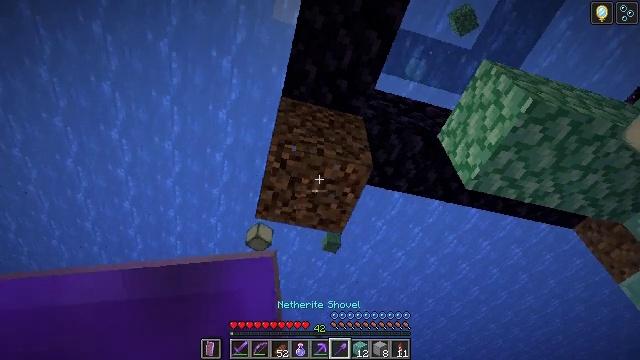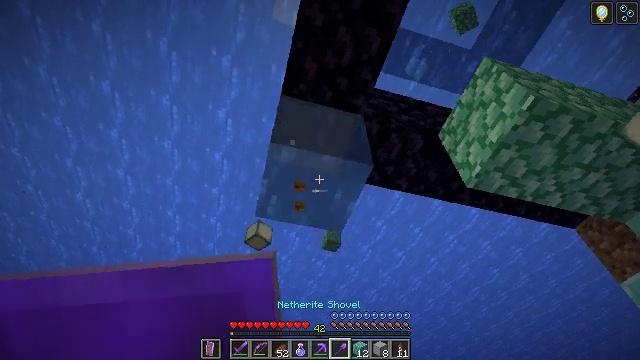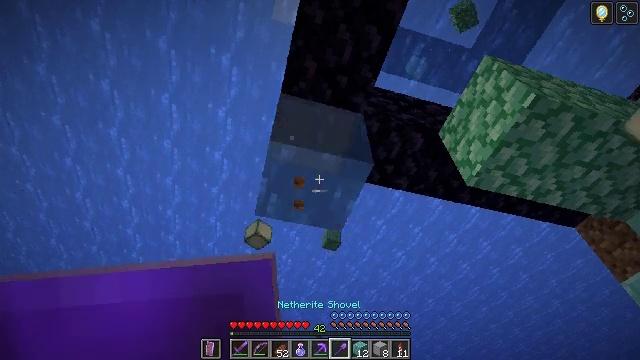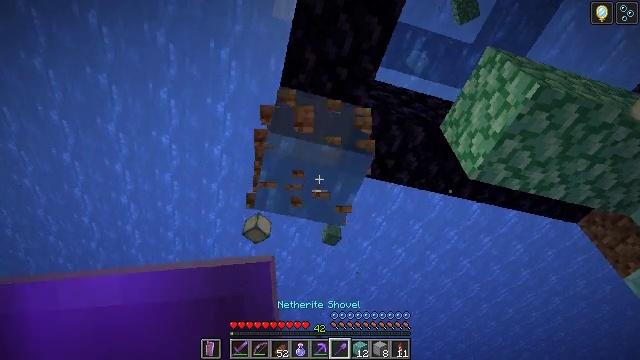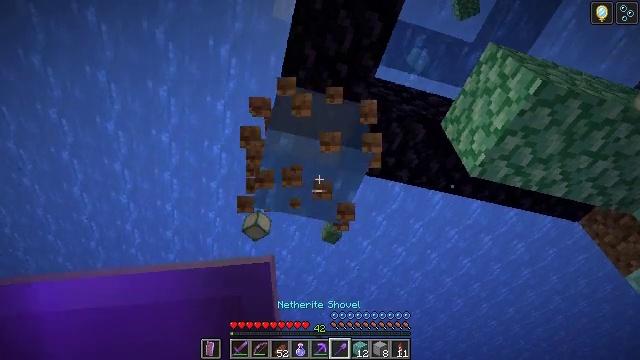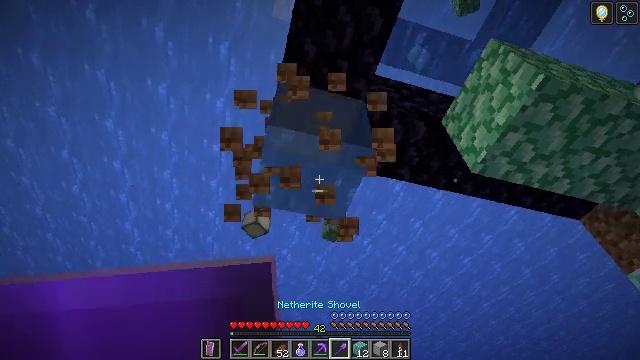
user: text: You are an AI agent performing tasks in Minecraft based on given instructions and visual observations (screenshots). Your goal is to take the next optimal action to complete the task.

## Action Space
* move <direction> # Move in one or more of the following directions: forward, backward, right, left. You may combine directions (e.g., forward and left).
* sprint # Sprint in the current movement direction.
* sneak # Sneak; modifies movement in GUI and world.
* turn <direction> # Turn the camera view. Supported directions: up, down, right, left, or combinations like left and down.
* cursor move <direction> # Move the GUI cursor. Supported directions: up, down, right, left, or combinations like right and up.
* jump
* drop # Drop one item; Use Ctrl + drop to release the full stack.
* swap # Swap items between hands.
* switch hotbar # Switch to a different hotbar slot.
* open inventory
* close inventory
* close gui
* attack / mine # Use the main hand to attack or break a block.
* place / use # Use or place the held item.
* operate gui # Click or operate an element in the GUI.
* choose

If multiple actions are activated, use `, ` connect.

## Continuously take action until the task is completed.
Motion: motion action
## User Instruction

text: Mine dirt from the ground.
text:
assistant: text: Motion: move forward, attack / mine
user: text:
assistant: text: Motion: move forward, attack / mine
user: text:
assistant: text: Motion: attack / mine
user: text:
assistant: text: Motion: attack / mine
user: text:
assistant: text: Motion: attack / mine
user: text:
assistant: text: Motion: attack / mine